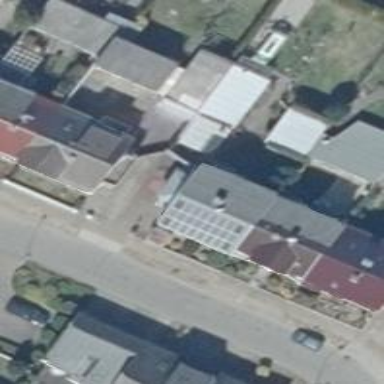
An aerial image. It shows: Solar photovoltaic panel generating electricity through small installation.